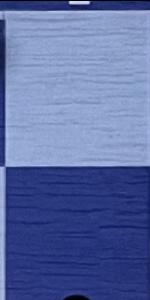
Label: Empty